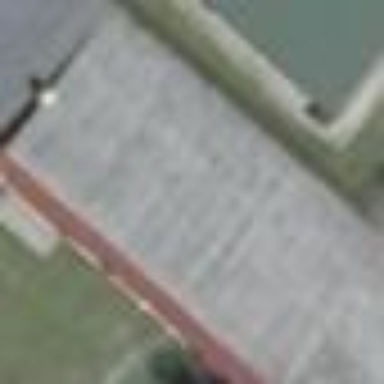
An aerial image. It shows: Flat roof building with grey roof.